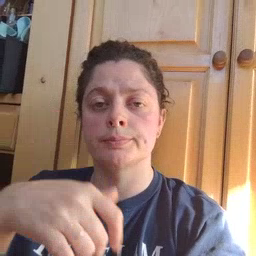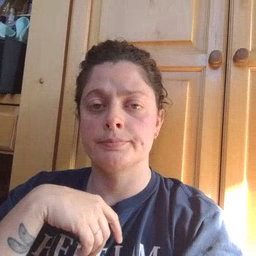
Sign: callonphone